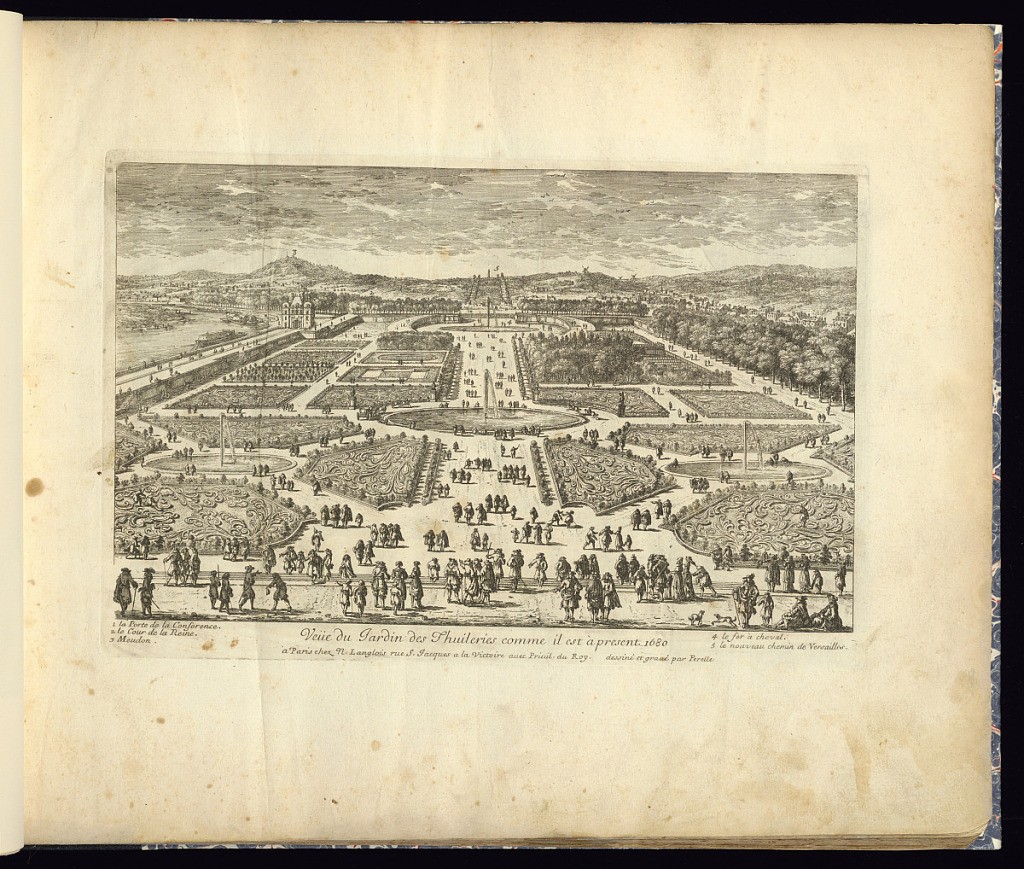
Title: Veüe du Jardin des Thuileries comme il est à present 1680
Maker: Adam Perelle, French, 1638 – 1695
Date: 1680
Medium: Etching on laid paper
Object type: Print
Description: View of the garden of the Tuileries Palace in Paris with its fountains, parterre, and trees. Figures walking and standing along the garden paths on the stairs leading to the garden in the foreground. In the background, trees, hills, buildings, and windmills. Details are numbered with an explanatory legend below. The plate is titled and signed.